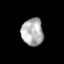
Tissue: prostate
Cell type: T cells
Senescence score: 0.2139
Nuclear area (px): 583
Mean DAPI intensity: 177.118